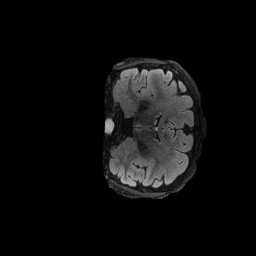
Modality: FLAIR
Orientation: coronal
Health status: ill
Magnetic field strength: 3 T